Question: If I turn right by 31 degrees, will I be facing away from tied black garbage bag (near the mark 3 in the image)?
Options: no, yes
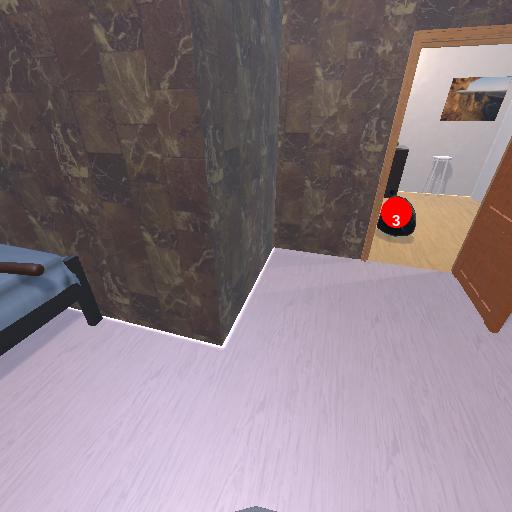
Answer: no